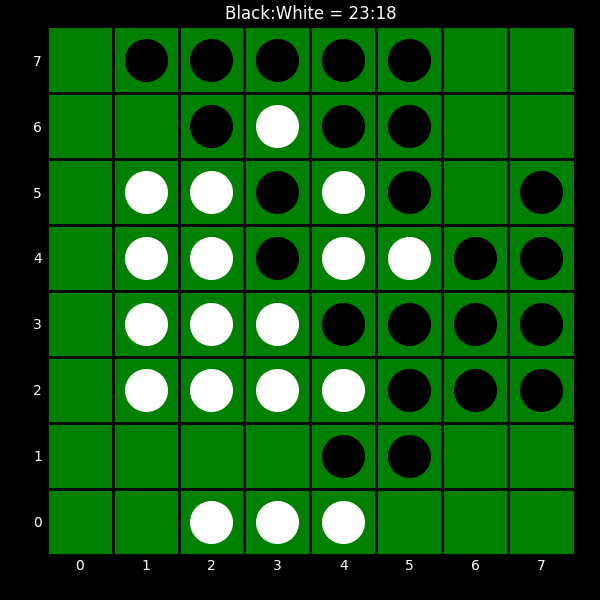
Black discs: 23
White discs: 18